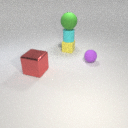
small yellow rubber cube behind large red metal cube